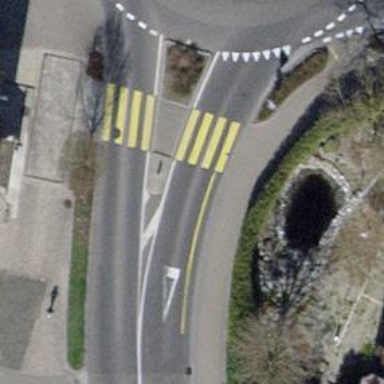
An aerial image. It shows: Zebra crossing on the road.